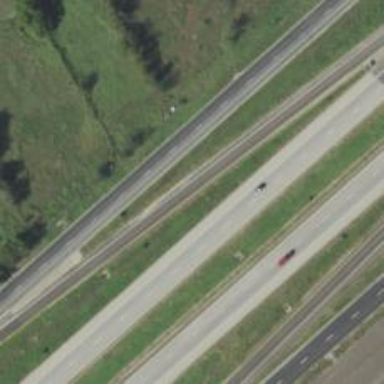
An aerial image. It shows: Motorway link.